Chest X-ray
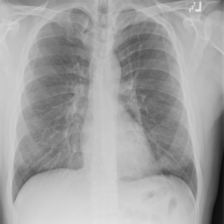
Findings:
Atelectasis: negative
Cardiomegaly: negative
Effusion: negative
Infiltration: negative
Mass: negative
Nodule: positive
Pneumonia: negative
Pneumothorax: negative
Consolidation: negative
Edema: negative
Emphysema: negative
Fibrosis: negative
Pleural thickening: negative
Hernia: negative